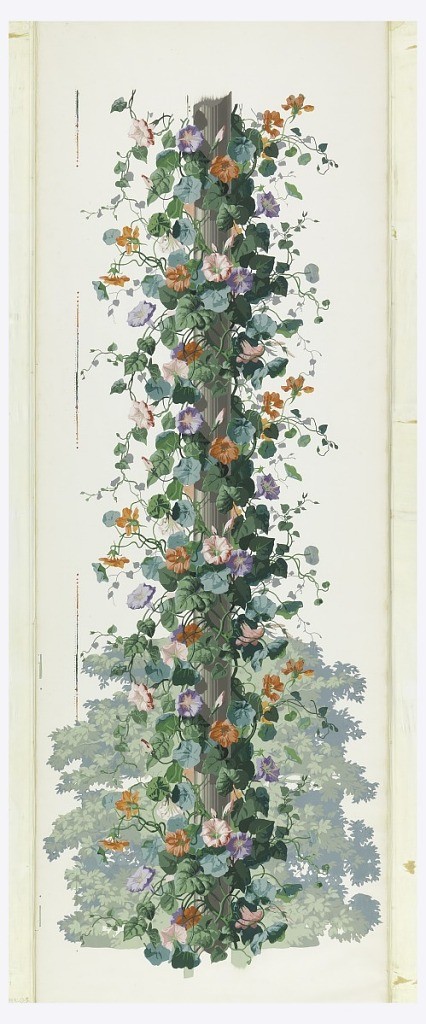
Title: Jardin d'Hiver
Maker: Edouard Müller, French, 1823 - 1876
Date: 1853
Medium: Block-printed paper
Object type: Decorative panel
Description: Fluted column shaft around which cluster a profusion of morning glory vines, blossoms and tendrils. A cluster of leafy branches, bottom, background. Many colors on white ground.